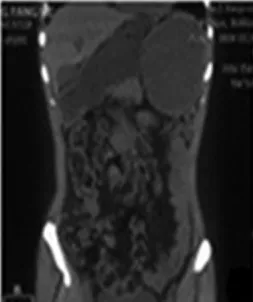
Primary pelvic and metastatic splenic tumors prior to and following chemotherapy. Four cycles of chemotherapy, changes occurred in the lesions in the pelvic cavity and spleen.
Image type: radiology (ct)